Question: In my app I need to use punjabi language and English Language.So I customized the keyboard to show punjabi alphabets. I need to use these punjabi words for implementing a search, but the database will not support punjabi language.The punjabi data is stored in the database in English format. So I need to convert the punjabi text again to English before starting the search. I tried the following code to get back the word in English form.
'''
[txtSearch setFont:[UIFont systemFontOfSize:20]];
'''
But again I am getting punjabi text. Is there any way to convert back these words ?

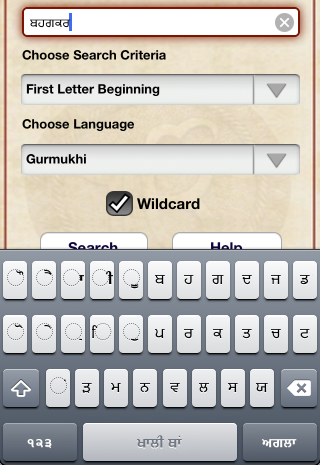
Answer: '''
NSMutableString *buffer = [@"russkii iazyk" mutableCopy];
CFMutableStringRef bufferRef = (__bridge CFMutableStringRef)buffer;
CFStringTransform(bufferRef, NULL, kCFStringTransformToLatin, false);
NSLog(@"%@", buffer);
'''